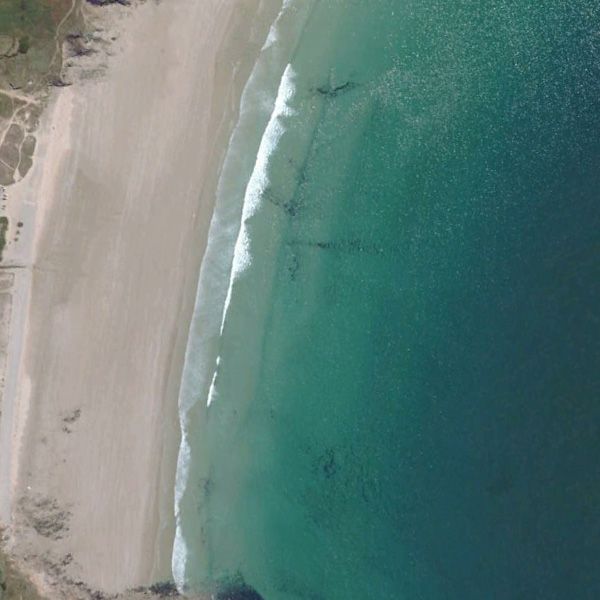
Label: Beach